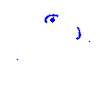
Particle: pion